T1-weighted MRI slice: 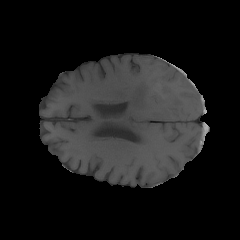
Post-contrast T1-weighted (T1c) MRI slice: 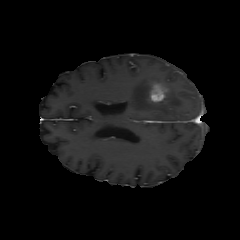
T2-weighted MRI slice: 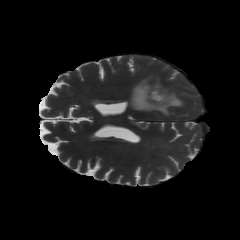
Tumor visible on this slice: yes